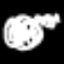
Label: squiggle